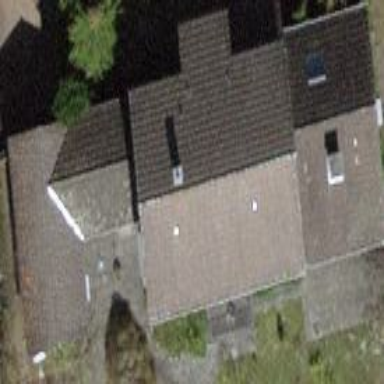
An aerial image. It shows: Detached building.